Question: I have a list of blog categories in a sidebar to the right of my page.
I have set-up a jQuery effect so that when you hover over a category name it animates with 5px padding to the left.
Everything is working well, but if you click on a category, I want it to bring you to that category page with the same category sidebar list, but with the current category having a class of .current.
I would like the current category to already have the 5px padding to the left and have no effect when hovered over.
Basically just to make it stand out from the other categories in the list.
Here is the jQuery I have atm:
'''
// blog categories animation
$(function() {
$('#blog-categories ul li a').hover(
function(){ $(this).find('img').animate({paddingLeft: '+=5'}, 100); },
function(){ $(this).find('img').animate({paddingLeft: '-=5'}, 100); }
);
});
'''
If anybody knows a good way to have the 5px added padding already present on the current category item.
ie '#blog-categories ul li a.current'
and have no further animation when hovered over, that would be great!
I hope I have explained myself ok here :)
---
Here's a screenshot of what I would like on the .current category item:

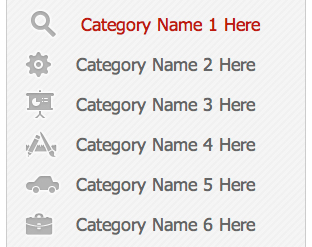
Answer: Try using the <URL> method
'''
$(function() {
$('#blog-categories ul li a').hover(
function(){ $(this).not('.current').find('img').animate({paddingLeft: '+=5'}, 100); },
function(){ $(this).not('.current').find('img').animate({paddingLeft: '-=5'}, 100); }
);
});
'''
To have the 5px padding present, why not simply add it to the '.current' class?